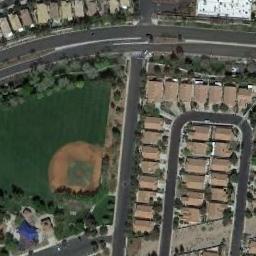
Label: baseball_diamond